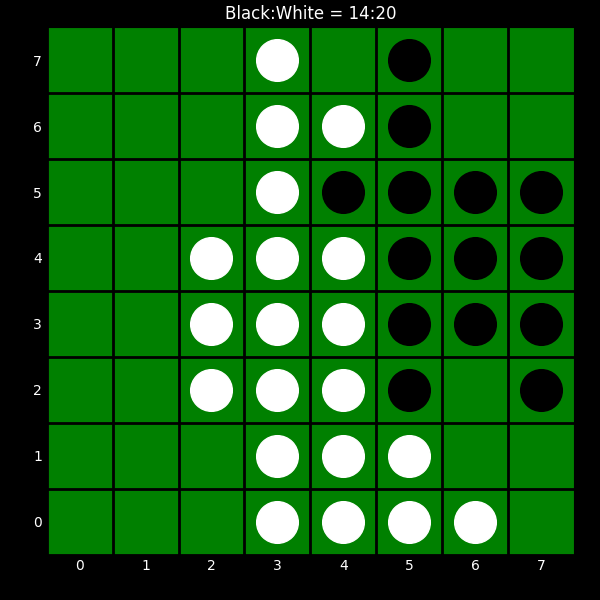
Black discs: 14
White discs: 20